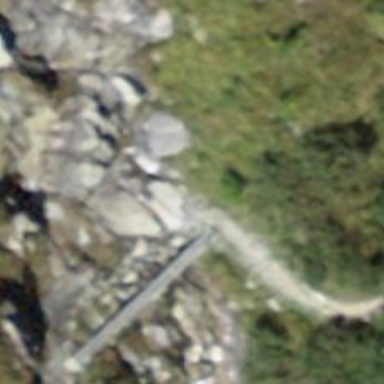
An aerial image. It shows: Path leading to bridge.